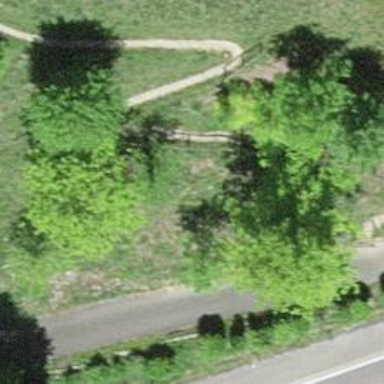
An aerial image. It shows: Road with steps.